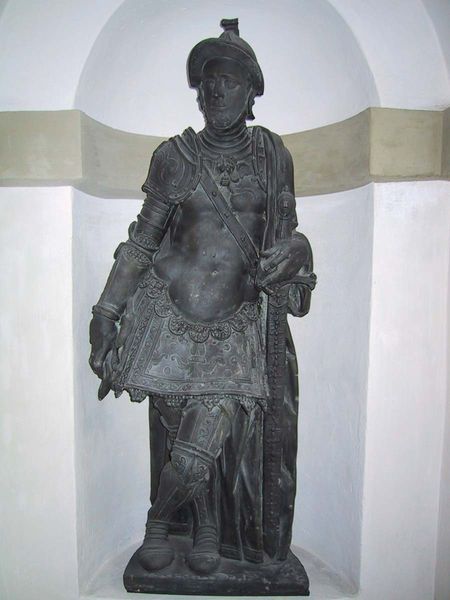
Titel: Männliche Terrakottafigur in antikisierender Rüstung aus der Ahnenreihe des Hauses Habsburg
Künstler: Hans Reichle
Standort: Brixen, Bischöfliche Residenz (EU - I - Südtirol)
Schlagwörter: kämpfer, mann, nackt, mund, nase, rock, bart, arme, augen, sockel, hände, figur, stehend, frontal, lippen, skulptur, statue, beine, spanien, bogen, schuhe, kaiser, angelehnt, nabel, bauch, bronze, bauchnabel, oberkörper, foto, fotografie, eisen, erker, nische, schild, schwert, soldat, helm, schulterklappen, stiefel, ritter, rüstung, rom, sims, leiden, krieger, gurt, verzierungen, gekreuzt, römisch, ruht, statur, überkreuz, gekreuzte beine, standfigru